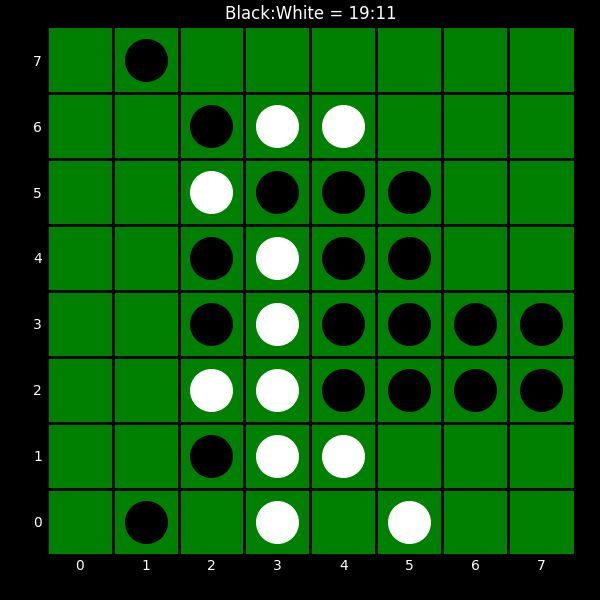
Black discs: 19
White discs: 11